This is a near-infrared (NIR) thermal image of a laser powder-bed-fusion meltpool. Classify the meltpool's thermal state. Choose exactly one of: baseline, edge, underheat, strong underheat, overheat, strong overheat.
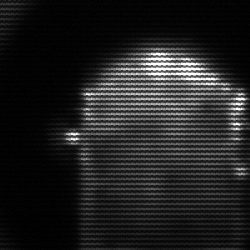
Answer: baseline